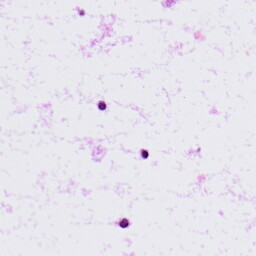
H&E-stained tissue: LymphNode